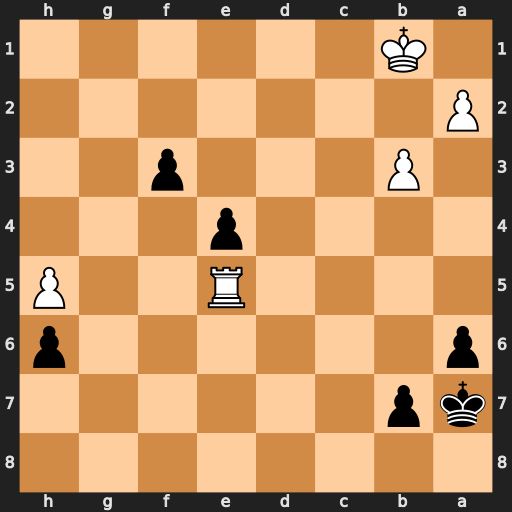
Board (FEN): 8/kp6/p6p/4R2P/4p3/1P3p2/P7/1K6
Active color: b
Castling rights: -
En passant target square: -
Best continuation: f2 Rf5 e3 Kc2 e2 Rxf2 e1=Q